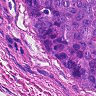
Metastatic tissue present: yes